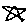
Label: star